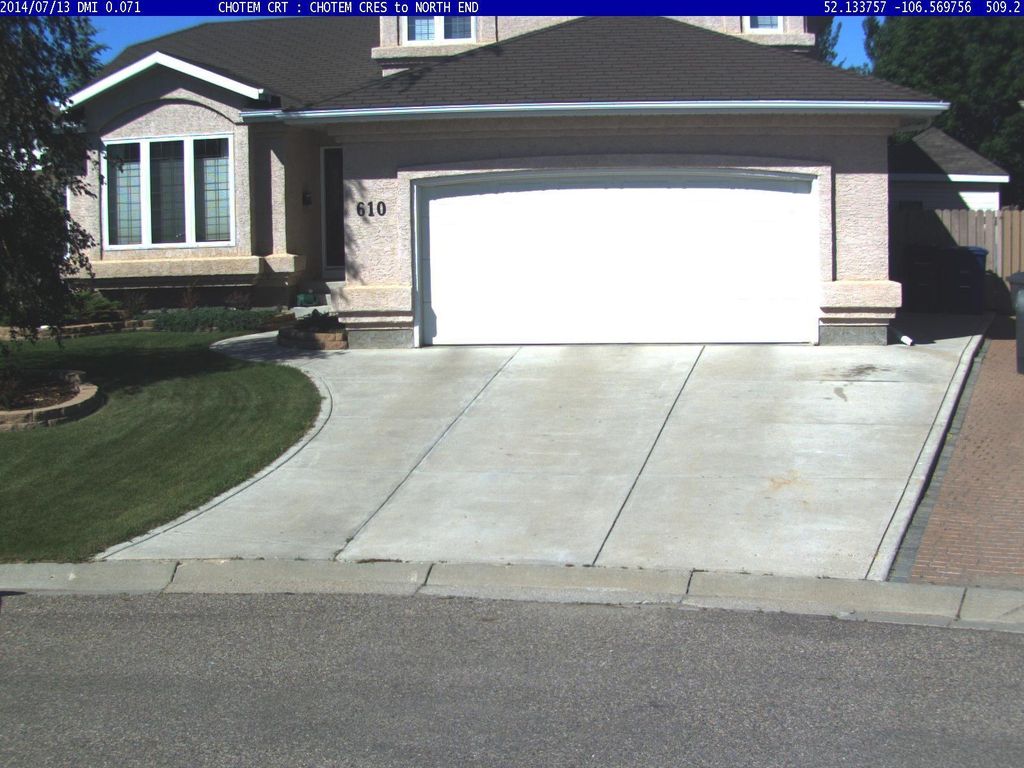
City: saskatoon